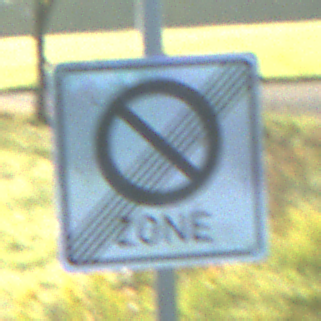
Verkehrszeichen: EndeEingeschraenktesHalteverbotZone
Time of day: MorningAfternoon
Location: Outdoor (Nature)
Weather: Clear
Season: NotSpecified
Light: Natural